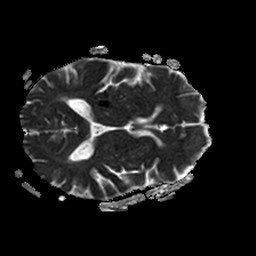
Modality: ADC
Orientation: axial
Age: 71
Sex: male
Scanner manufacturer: philips
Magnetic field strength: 1.5 T
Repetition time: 3.398 s
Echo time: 0.06922 s